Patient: sex F, age 67
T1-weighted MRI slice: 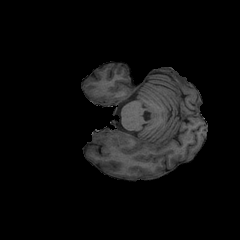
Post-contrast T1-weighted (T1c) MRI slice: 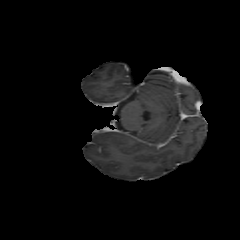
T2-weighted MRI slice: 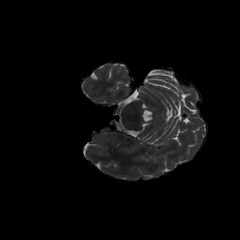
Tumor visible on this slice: no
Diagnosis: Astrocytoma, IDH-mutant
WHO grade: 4